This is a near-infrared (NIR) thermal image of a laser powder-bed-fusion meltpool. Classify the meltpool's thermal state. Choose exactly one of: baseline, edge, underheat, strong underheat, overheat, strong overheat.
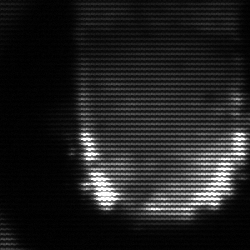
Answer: baseline